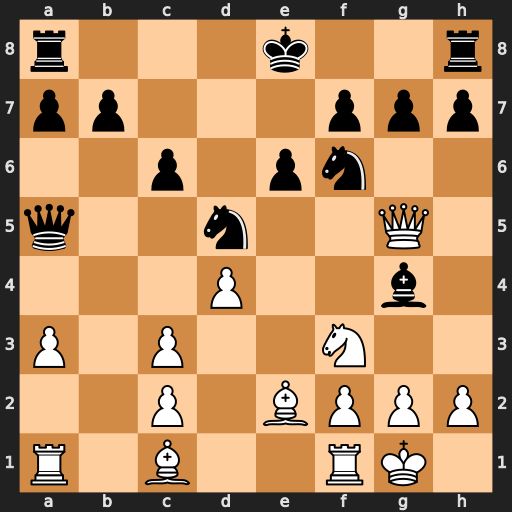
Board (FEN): r3k2r/pp3ppp/2p1pn2/q2n2Q1/3P2b1/P1P2N2/2P1BPPP/R1B2RK1
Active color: w
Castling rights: kq
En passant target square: -
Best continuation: c4 h6 Qe5